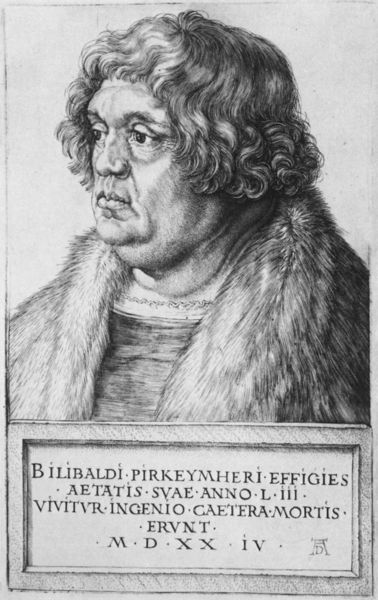
Titel: Willibald Pirckheimer
Künstler: Albrecht Dürer
Institution: Hamburg, Kunsthalle, Kupferstichkabinett
Schlagwörter: mann, haar, nase, profil, schwarz, weiss, zeichnung, blick, bart, augen, gesicht, kragen, pelz, tot, toter, bildnis, portrait, porträt, signatur, gewand, haare, mantel, reich, kinn, locken, schulter, fell, schrift, studie, grafik, könig, tafel, dick, inschrift, ad, jahreszahl, fett, druck, stich, seite, text, heer, prister, pelzkragen, tierfell, halbprofil, doppelkinn, portät, klerus, dürer, bildunterschrift, nürnberg, federzeichnung, latein, albrecht, albrecht dürer, dürrer, verbreitung, humanismus, albrecht dürrer, willibald, pirkheimer, pirkheymer, inizialien